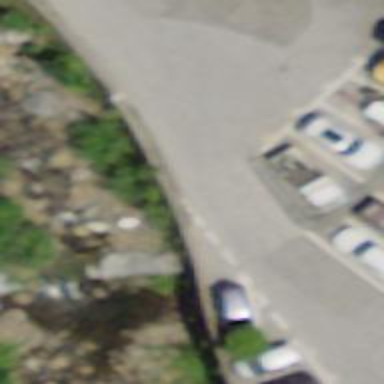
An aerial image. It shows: Set of steps on the road.